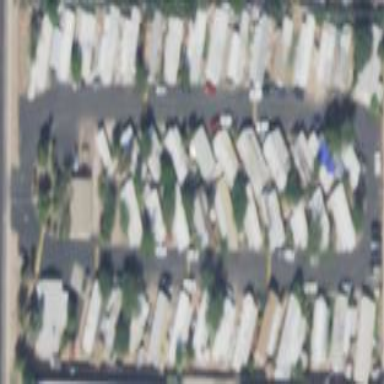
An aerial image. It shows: Residential area designated as trailer park.